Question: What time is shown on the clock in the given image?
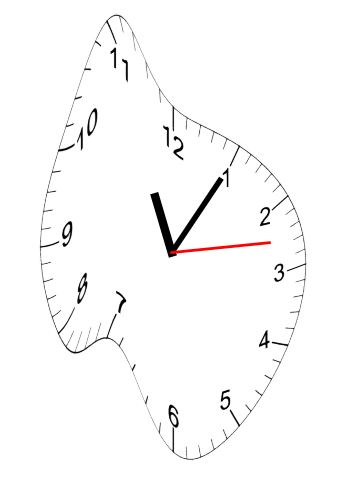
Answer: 11:05:13